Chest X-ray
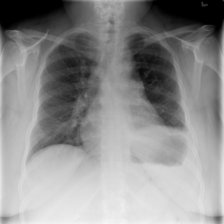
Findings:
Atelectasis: negative
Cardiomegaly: negative
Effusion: negative
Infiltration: negative
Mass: negative
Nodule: positive
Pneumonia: negative
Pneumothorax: negative
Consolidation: negative
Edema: negative
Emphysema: negative
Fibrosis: negative
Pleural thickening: negative
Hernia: negative